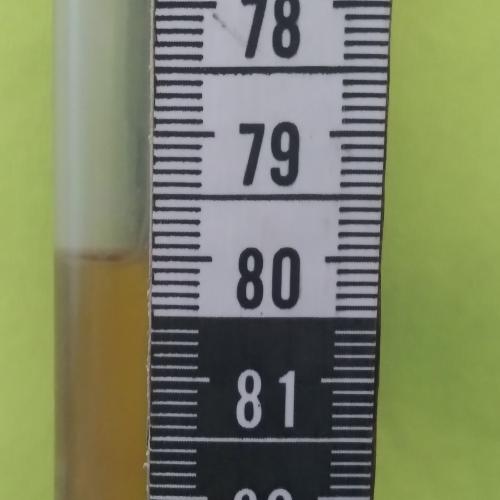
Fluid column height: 80.0 cm